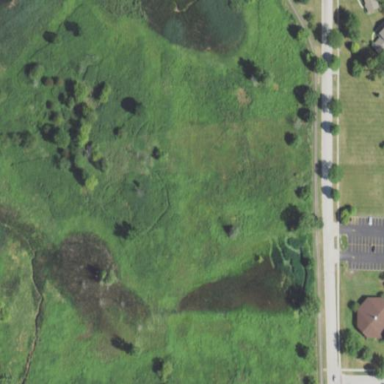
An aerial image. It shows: Beautiful wet meadow natural wetland.